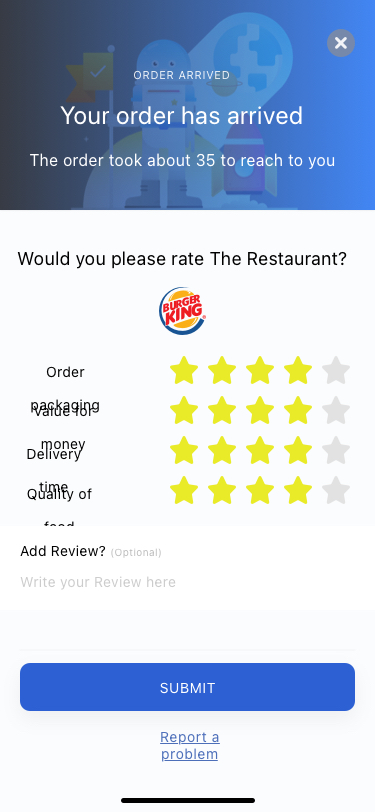
Text in this UI design:
Order arrived
The order took about 35 to reach to you
Your order has arrived
Would you please rate The Restaurant?
Order packaging
Value for money
Delivery time
Quality of food
Add Review? (Optional)
Write your Review here
SUBMIT
Report a problem